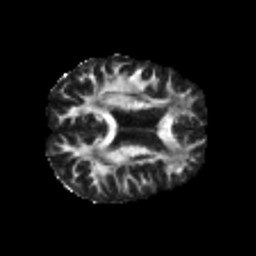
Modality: FA
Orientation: axial
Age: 38
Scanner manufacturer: philips
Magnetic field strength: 3 T
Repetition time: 8.549 s
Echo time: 0.1273 s